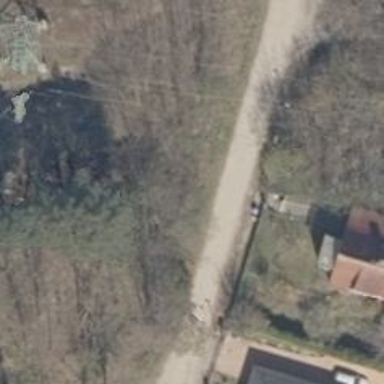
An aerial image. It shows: Residential road with compacted surface.